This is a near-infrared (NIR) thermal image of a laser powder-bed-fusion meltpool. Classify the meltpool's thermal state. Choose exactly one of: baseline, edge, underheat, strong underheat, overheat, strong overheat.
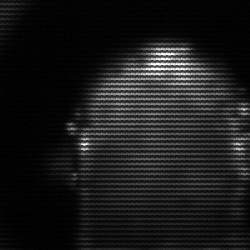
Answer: baseline